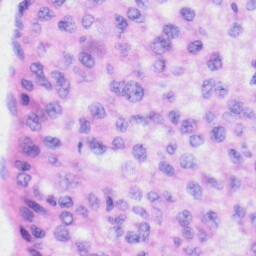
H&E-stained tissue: Liver